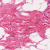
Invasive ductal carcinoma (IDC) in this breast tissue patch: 0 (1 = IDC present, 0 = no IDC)